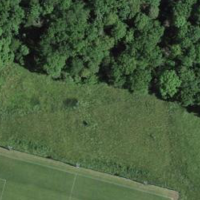
EUNIS habitat code: 53
Species observed at this site:
Allium ursinum